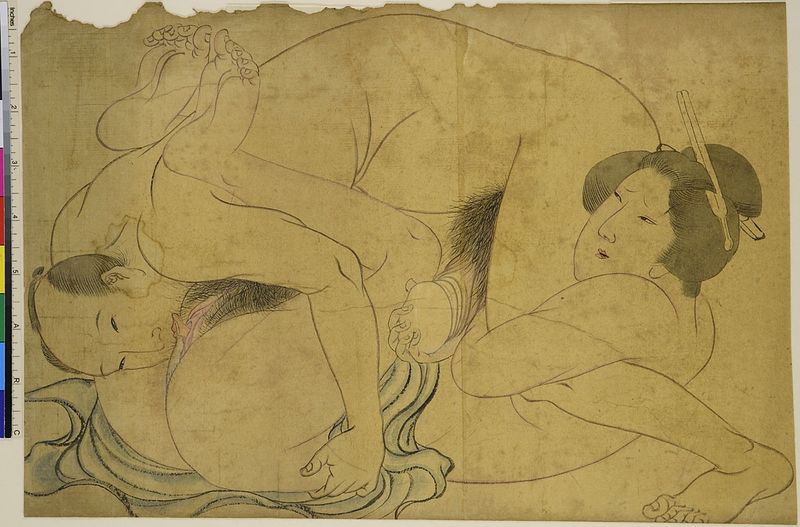
Titel: Chidori-Watvögel auf Wellen (Nami Chidori): Liebespaar
Künstler: Katsushika Hokusai
Standort: Hamburg
Institution: Museum für Kunst und Gewerbe Hamburg
Schlagwörter: zeichnung, japan, grafik, graphik, erotik, tusche, sex, asien, china, liebespaar, liebende, zeit, tuschzeichnung, pinselzeichnung, geschlechtsverkehr, edo, koitus, shunga